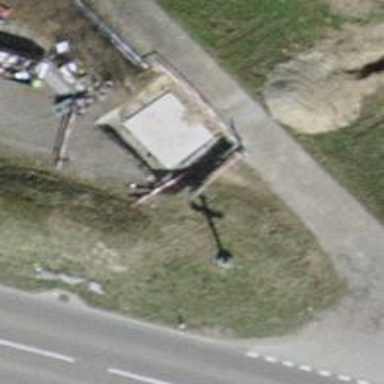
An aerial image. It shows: Wayside cross with historic significance.